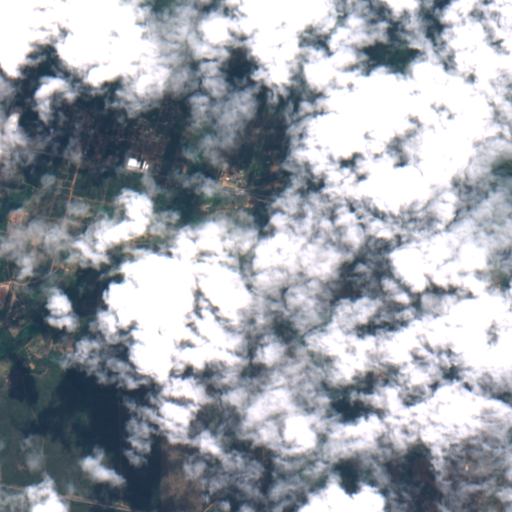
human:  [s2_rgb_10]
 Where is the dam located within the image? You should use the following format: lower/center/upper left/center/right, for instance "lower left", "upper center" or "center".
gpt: The dam is located in the center right of the image.
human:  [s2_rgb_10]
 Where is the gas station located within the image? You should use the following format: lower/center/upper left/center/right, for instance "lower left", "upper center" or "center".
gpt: The gas station is located in the lower right of the image.
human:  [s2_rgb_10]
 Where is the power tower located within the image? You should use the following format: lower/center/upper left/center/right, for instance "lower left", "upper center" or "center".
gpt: The power tower is located in the upper left of the image.
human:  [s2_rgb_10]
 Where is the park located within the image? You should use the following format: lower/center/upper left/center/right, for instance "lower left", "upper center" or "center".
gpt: There is no park in the image.